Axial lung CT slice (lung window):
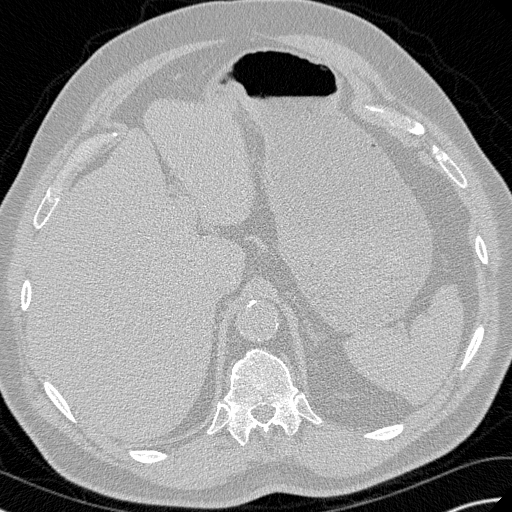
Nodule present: no